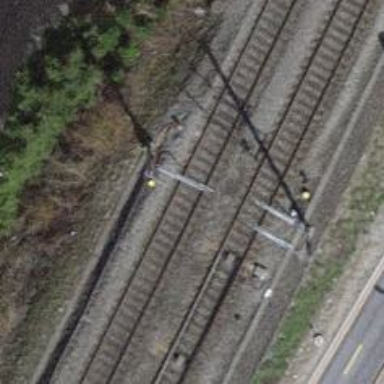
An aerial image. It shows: Railway switch.